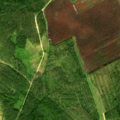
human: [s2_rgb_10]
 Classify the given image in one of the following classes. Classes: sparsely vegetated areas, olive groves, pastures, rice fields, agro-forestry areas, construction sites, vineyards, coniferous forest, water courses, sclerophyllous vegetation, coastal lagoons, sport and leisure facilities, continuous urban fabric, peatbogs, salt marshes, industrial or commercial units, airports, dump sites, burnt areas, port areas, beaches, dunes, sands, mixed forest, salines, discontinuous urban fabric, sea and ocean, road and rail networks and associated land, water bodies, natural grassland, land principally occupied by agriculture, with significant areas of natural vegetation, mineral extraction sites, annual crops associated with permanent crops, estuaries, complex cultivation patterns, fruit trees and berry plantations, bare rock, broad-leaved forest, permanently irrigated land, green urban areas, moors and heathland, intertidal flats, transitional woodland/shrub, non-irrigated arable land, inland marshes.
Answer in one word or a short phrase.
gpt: coniferous forest, mixed forest, peatbogs